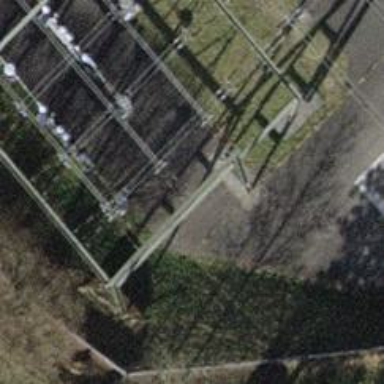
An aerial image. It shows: Insulator used in power systems.